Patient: sex M, age 44
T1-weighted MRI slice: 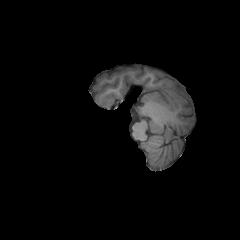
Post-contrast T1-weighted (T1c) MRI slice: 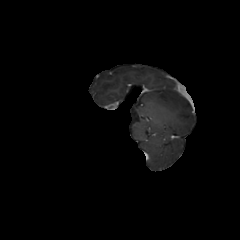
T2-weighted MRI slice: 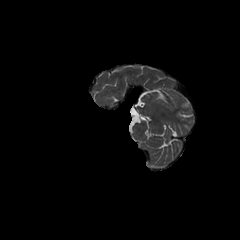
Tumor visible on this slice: no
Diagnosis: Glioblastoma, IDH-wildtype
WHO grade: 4